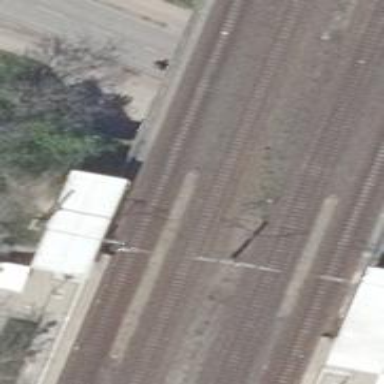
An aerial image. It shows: Railway bridge with electrified contact lines.